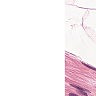
Metastatic tissue present: no